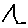
Label: star